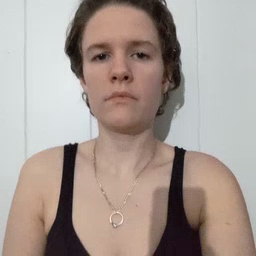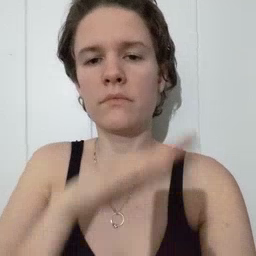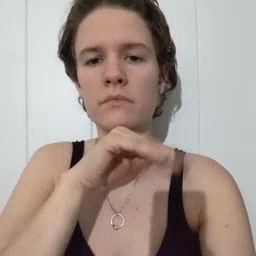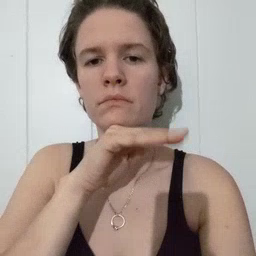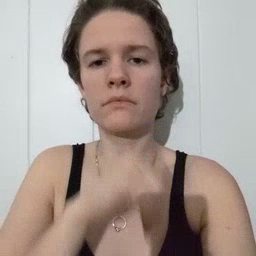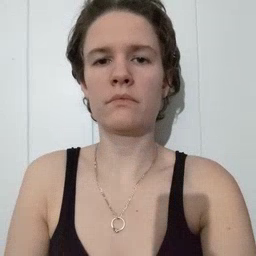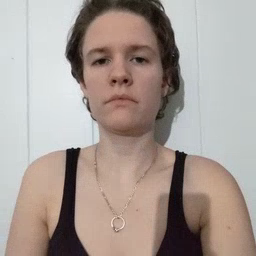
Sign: pig